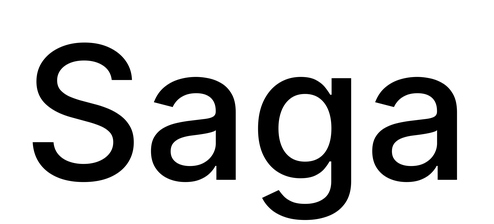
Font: Inter_Medium